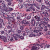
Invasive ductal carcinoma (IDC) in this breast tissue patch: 0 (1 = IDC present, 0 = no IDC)